Interaction volume radius: 10 \u00c5
Interaction volume height: 15 \u00c5
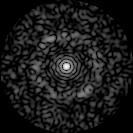
Disorder parameter: 0.8213